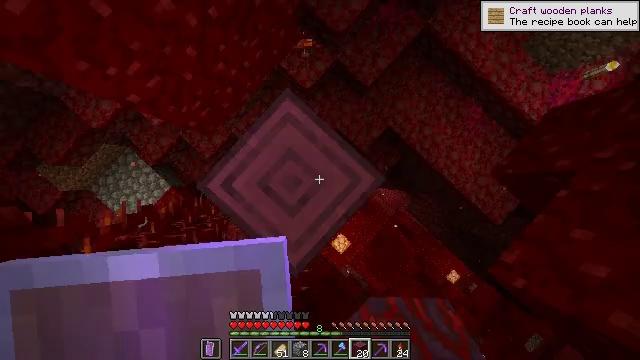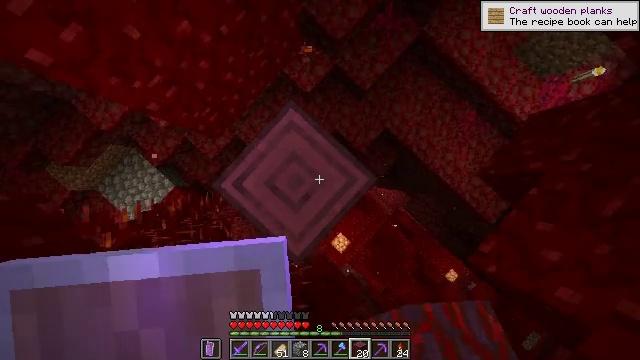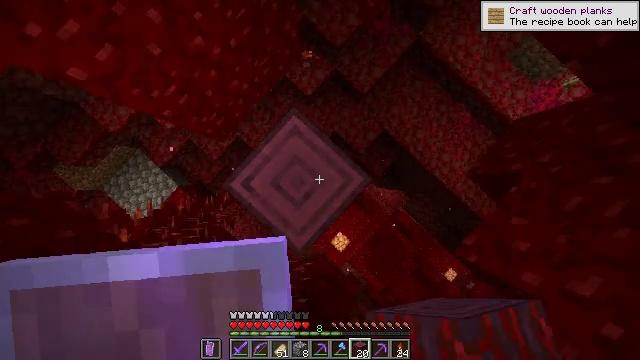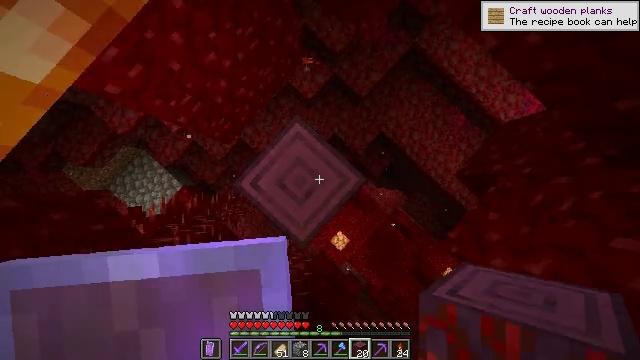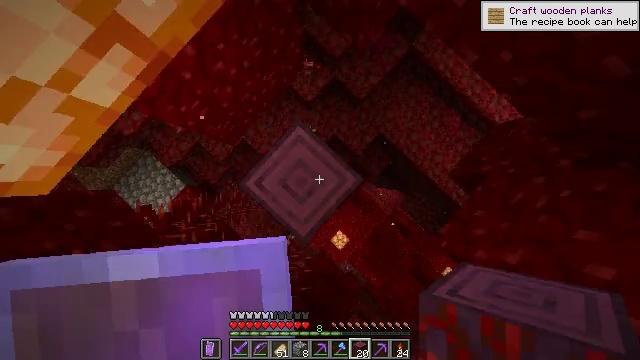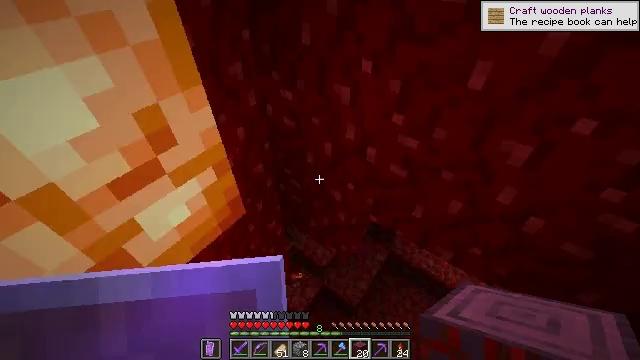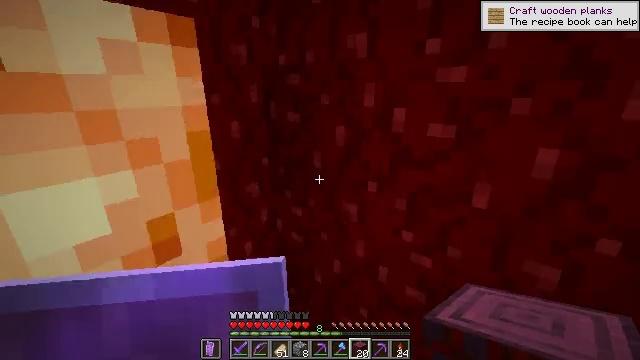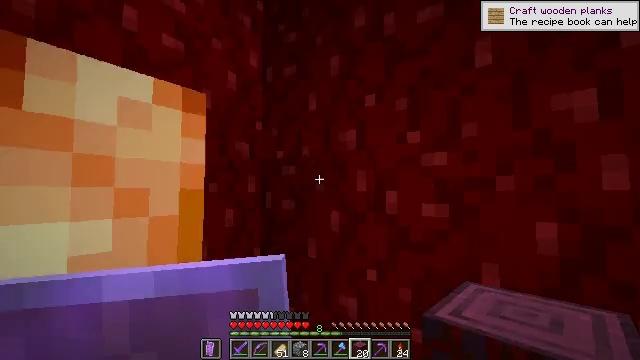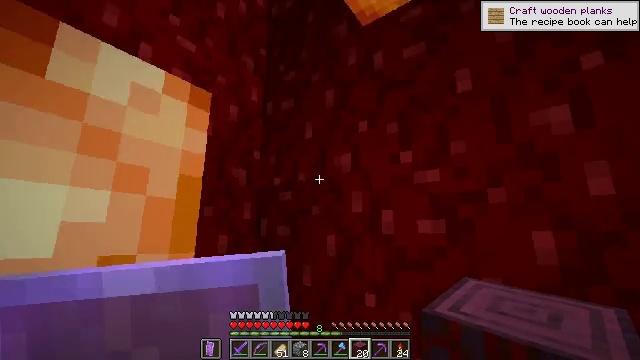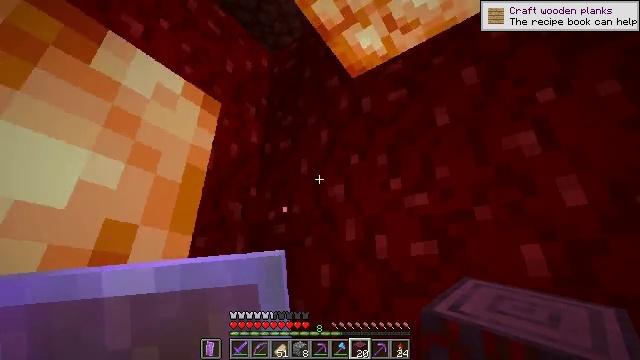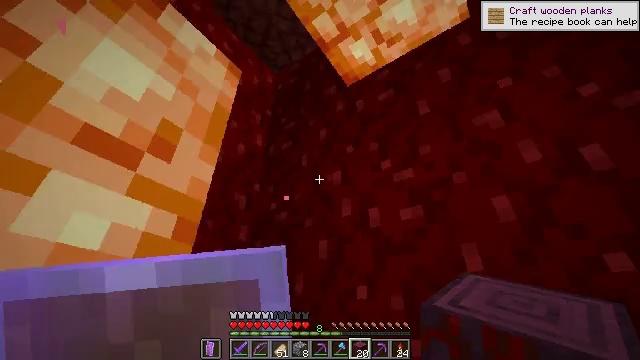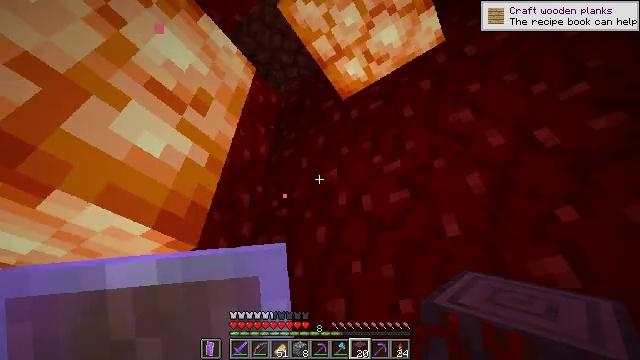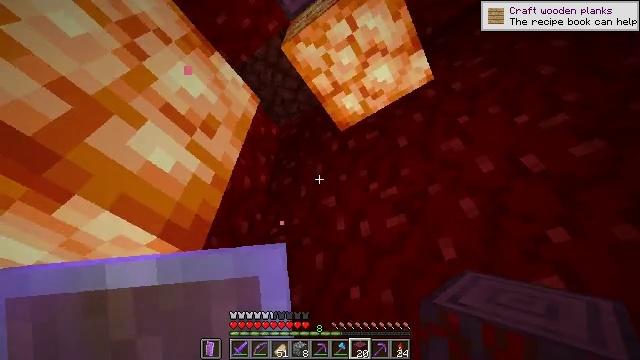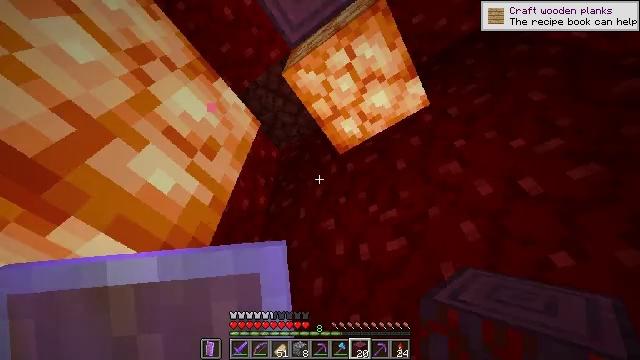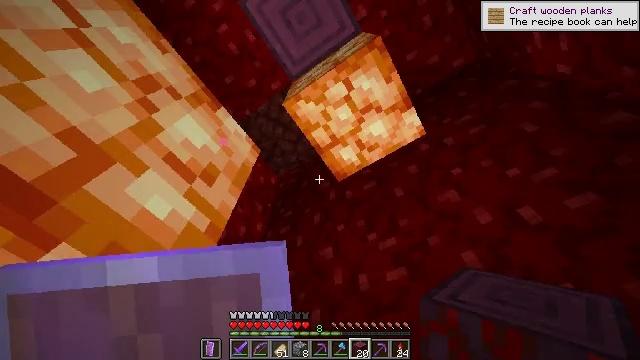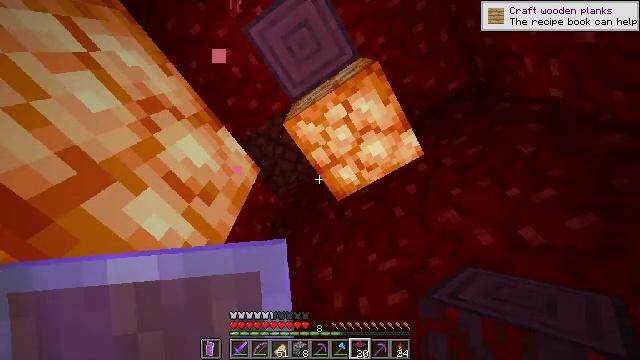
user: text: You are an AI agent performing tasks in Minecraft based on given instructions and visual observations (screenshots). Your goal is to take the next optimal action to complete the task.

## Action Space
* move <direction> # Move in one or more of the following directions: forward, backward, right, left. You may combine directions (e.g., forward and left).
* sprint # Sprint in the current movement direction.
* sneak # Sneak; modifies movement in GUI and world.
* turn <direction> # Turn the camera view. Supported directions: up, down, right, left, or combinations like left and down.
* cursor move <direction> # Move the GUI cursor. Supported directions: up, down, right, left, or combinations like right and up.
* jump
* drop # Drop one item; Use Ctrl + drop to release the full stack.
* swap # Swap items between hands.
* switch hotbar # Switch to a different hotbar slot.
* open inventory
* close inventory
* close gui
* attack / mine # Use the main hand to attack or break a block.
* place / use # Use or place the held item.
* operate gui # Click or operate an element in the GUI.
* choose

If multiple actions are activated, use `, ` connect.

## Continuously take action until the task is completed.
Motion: motion action
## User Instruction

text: Gather crimson stem from a crimson forest.
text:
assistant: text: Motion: no_op
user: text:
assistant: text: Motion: no_op
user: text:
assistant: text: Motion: no_op
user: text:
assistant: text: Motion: no_op
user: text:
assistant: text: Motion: turn right and up
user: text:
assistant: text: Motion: turn left and up
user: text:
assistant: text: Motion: turn right and up
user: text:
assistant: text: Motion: turn up
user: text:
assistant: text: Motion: turn right and up
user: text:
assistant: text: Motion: turn up
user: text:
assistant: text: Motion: turn up
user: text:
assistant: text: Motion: turn up
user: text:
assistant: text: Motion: turn up
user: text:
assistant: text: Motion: turn up
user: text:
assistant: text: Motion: turn up
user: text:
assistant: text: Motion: turn up
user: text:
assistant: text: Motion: turn up
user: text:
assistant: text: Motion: turn right and up
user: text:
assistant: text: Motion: turn up
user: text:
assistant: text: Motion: turn up
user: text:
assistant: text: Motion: no_op
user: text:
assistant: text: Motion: no_op
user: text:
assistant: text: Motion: no_op
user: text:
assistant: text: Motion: no_op
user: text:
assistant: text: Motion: no_op
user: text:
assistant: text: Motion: no_op
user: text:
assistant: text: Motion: no_op
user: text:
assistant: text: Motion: no_op
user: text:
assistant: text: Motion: no_op
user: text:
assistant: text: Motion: turn up